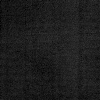
Atmospheric dust classification: dusty